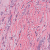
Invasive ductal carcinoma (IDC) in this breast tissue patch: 1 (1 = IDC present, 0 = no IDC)